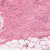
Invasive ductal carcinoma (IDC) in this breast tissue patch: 0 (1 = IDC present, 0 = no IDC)